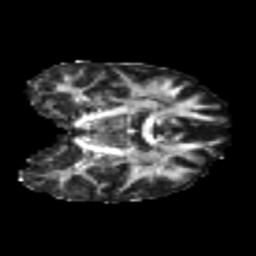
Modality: FA
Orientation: coronal
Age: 26
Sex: female
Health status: healthy
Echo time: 0.074 s